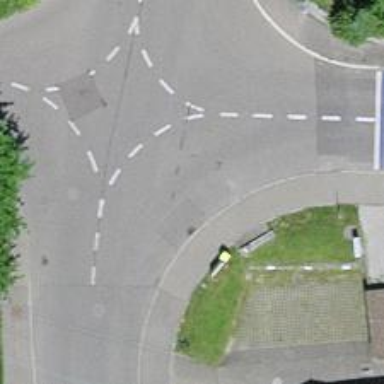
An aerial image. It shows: Post box.